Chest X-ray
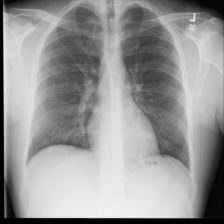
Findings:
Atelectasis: negative
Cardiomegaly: negative
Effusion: negative
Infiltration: negative
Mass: negative
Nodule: negative
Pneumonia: negative
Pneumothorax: negative
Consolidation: negative
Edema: negative
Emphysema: negative
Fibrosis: negative
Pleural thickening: negative
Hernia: negative